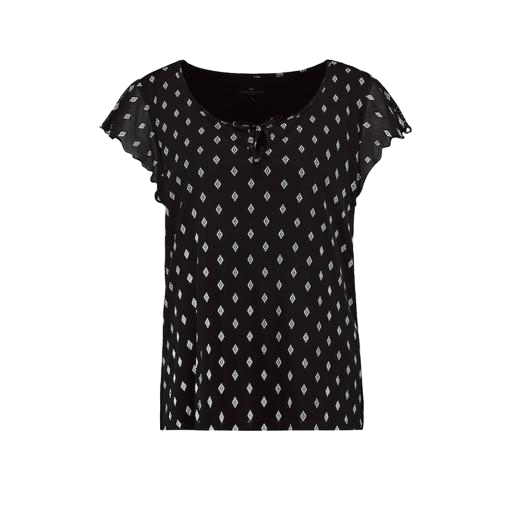
black geo-print t-shirt only macy, black printed short-sleeve top only macy, black plus size printed t-shirt only macy, white background